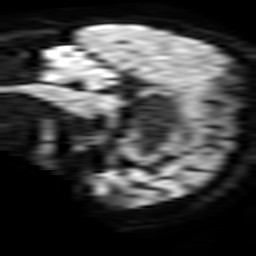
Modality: TRACE
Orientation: sagittal
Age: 77
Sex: female
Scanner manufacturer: philips
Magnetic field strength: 3 T
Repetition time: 3.762 s
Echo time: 0.06011 s